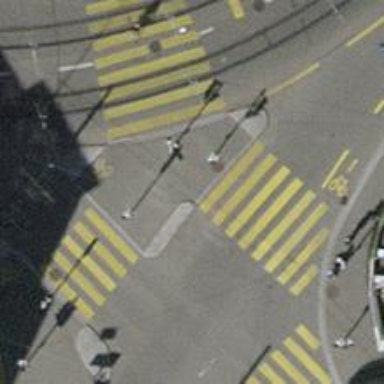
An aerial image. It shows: Crossing with zebra markings controlled by traffic signals.